Question: in my Model project (it only has the persistent classes, aka java beans) i have a class which has a composite primary key. To map this, i have used two @Id in my class. Before hibernate 4 it was not possible but now it is Ok. So, the problem is, eclipse is showing an error in this class, saying that it should be done in the old way.
Like this:

As i said, it is a false error, because the code works fine if i execute it.
I have JBoss Tools plugin installed on eclipse, but i don't know if the errors is being caused by it or by eclipse.
Anyone know how to solve this issue? Not that it is preventing me from executing the app, but it is an annoying thing to have the error being always shown.
--- EDIT ---
So, now i know the problem is on JBoss Tools because i deactivated the JPA facet on the project and the error have stopped. But i wish i could use the facilities that JBoss Tools gives, so... no solution yet.
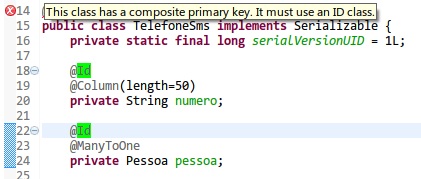
Answer: Well it's almost a year late, but I just came across this problem myself today :-)
You can turn off this error in Eclipse. Go to
Preferences->Java Persistence->JPA->Errors/Warnings
Under the Type section look for the category "ID class must be used when multiple ID mappings defined." and change it from Error to Ignore (or whatever severity you want to give it).